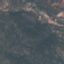
Label: HerbaceousVegetation